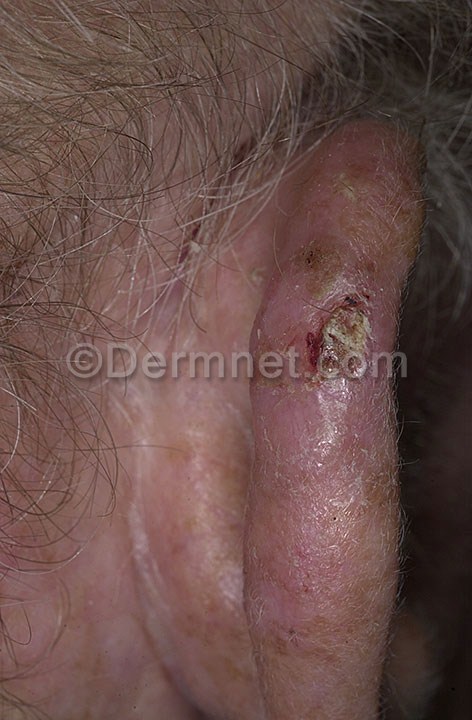
Disease: Actinic Keratosis Basal Cell Carcinoma and other Malignant Lesions